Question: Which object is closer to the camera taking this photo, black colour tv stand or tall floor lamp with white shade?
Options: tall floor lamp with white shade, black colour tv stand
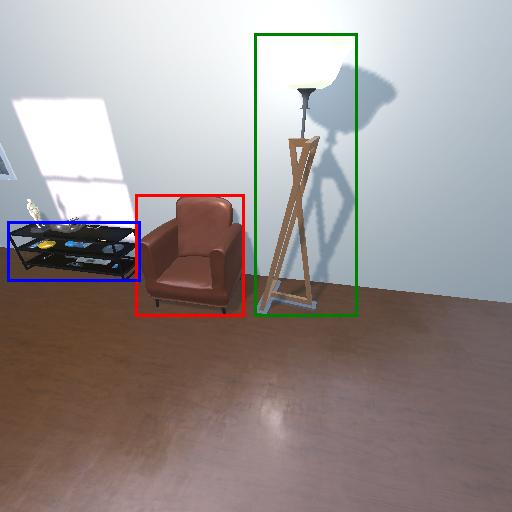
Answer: tall floor lamp with white shade